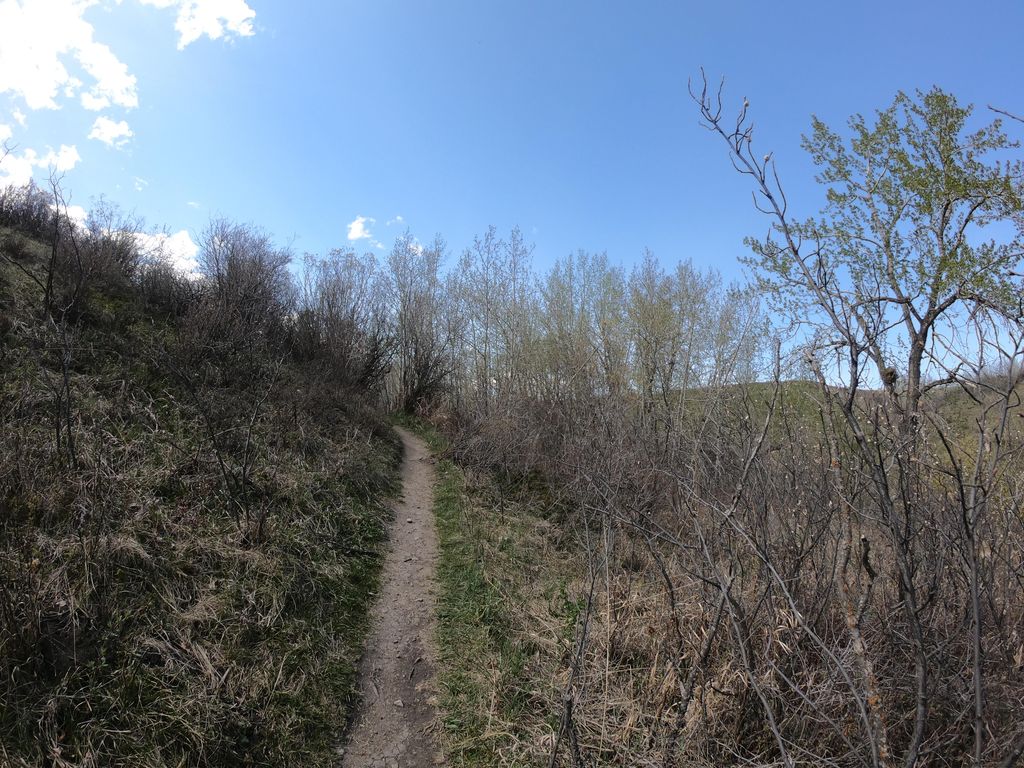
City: calgary